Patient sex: F
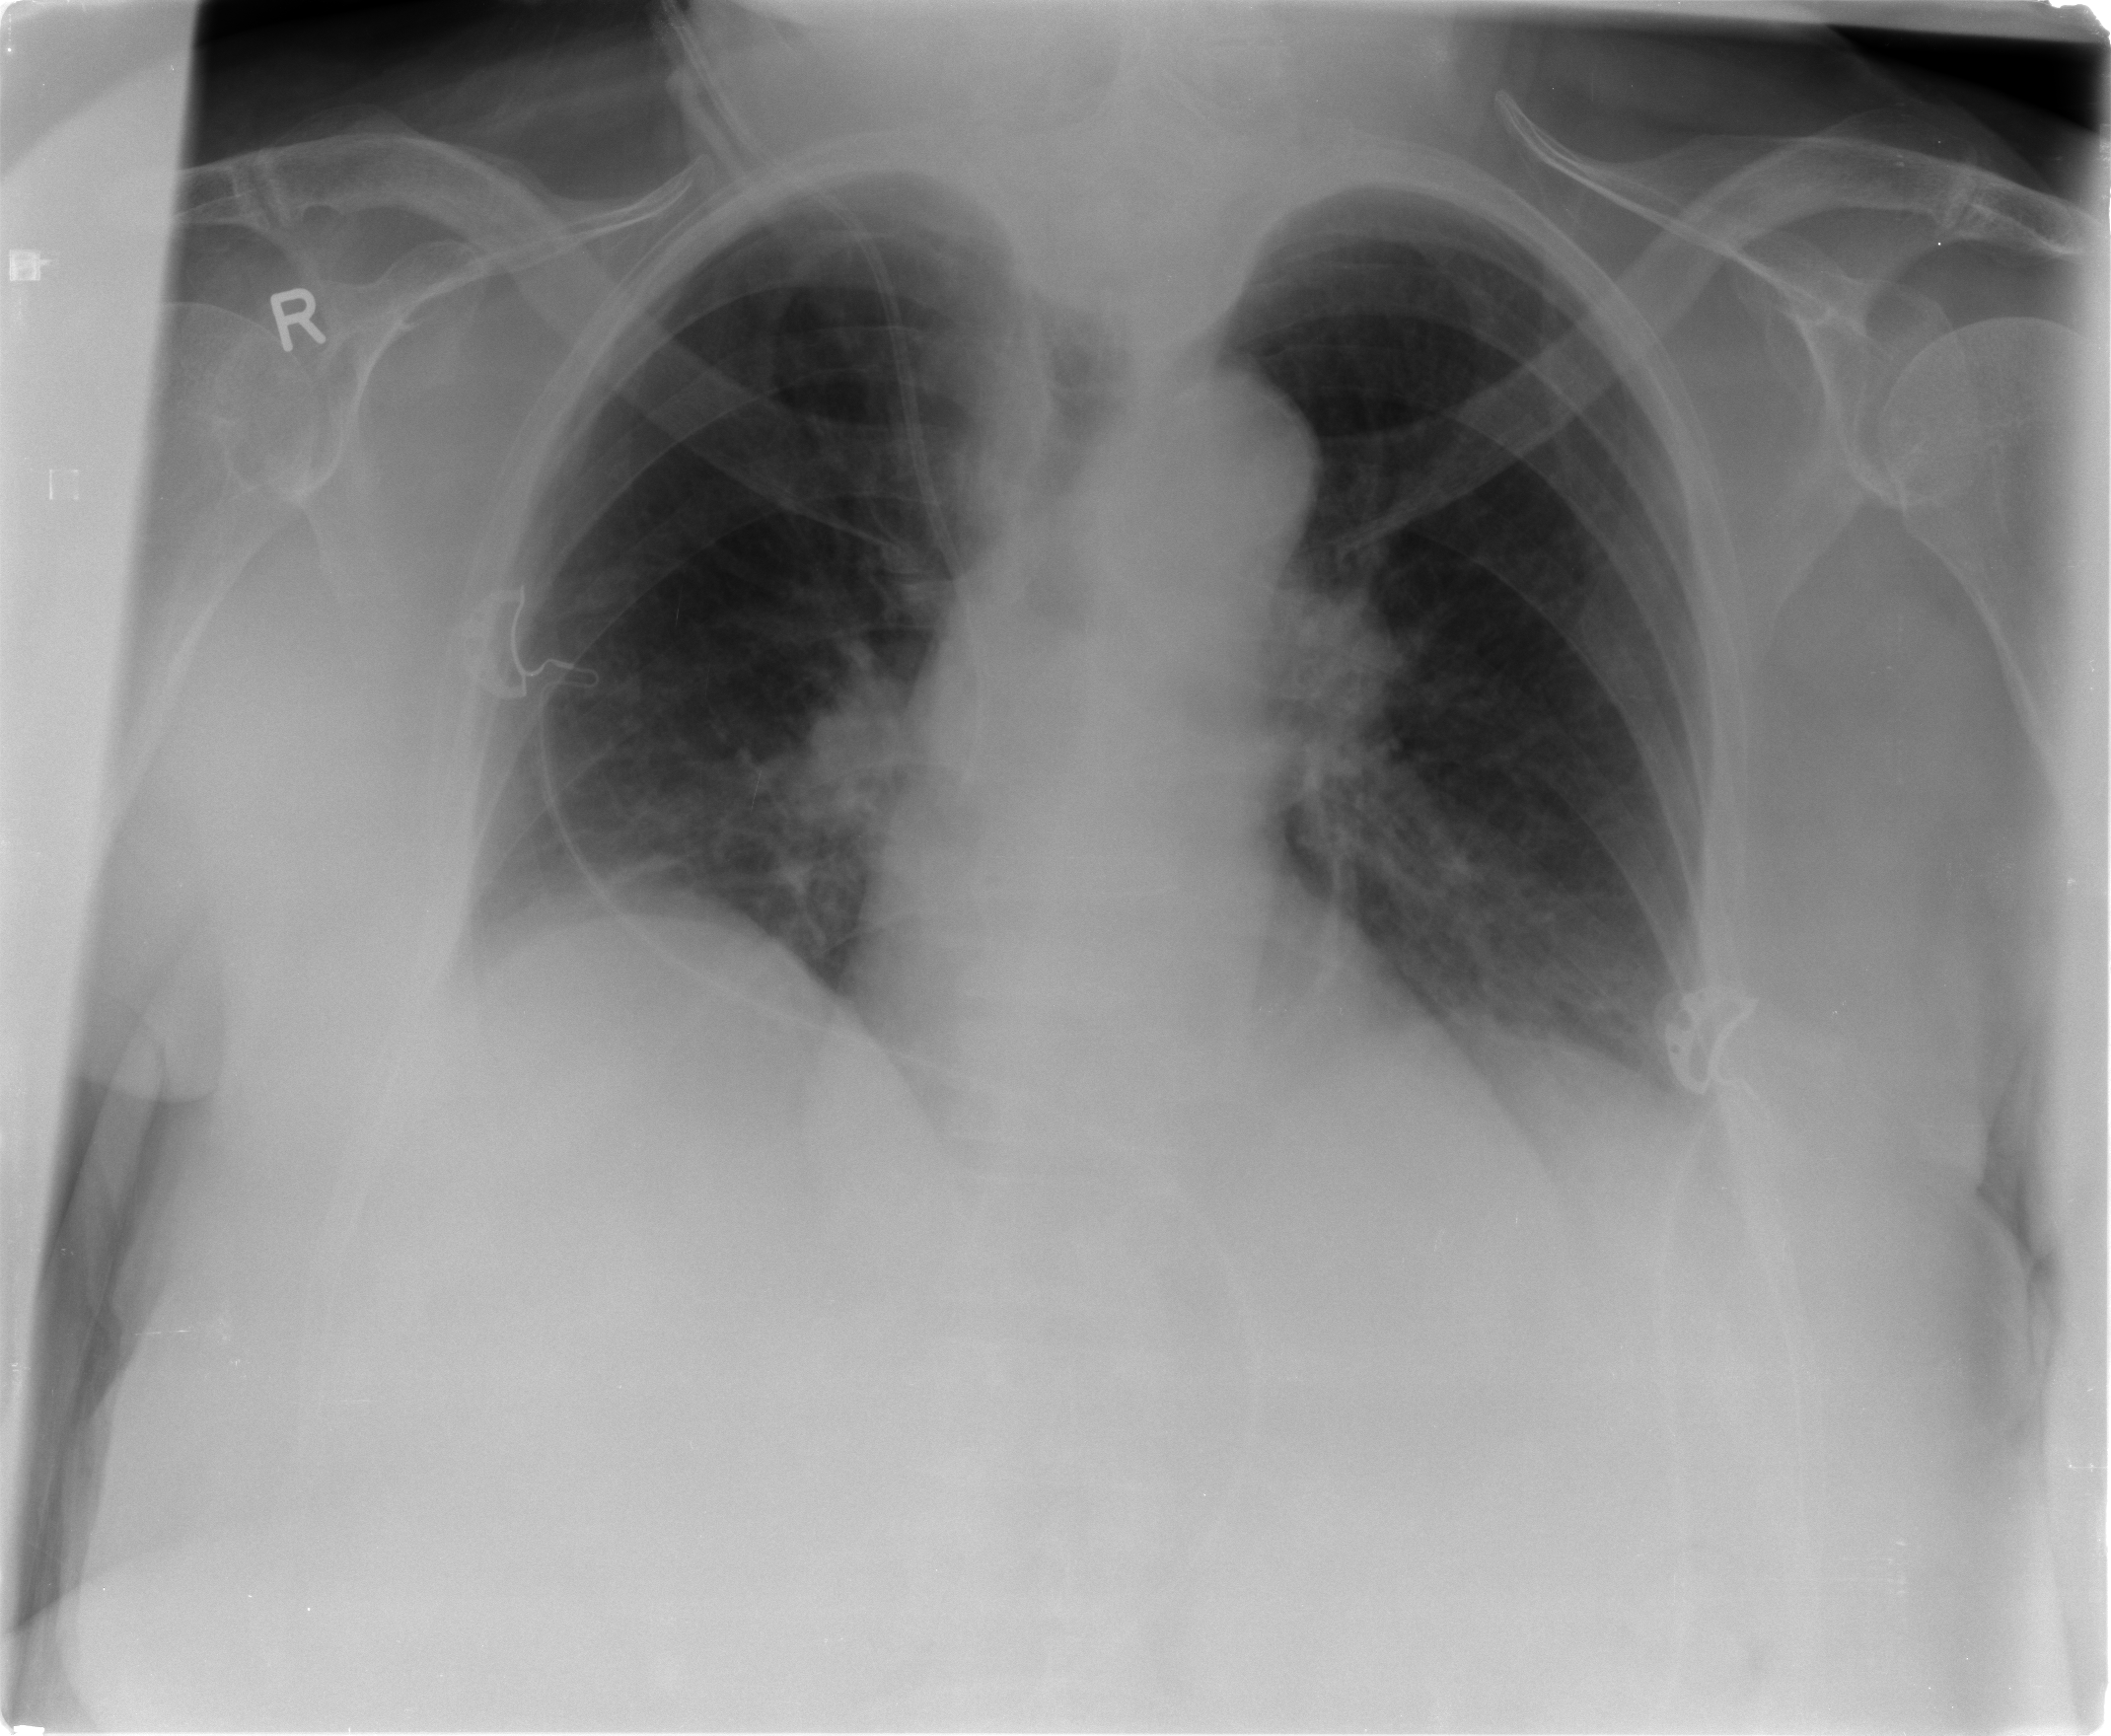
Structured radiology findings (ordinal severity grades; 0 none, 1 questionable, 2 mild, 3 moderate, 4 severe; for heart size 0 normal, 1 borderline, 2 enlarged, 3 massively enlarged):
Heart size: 0
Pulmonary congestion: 2
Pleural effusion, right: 0
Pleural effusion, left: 0
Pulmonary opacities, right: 0
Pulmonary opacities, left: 0
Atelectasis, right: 1
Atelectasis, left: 0